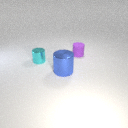
large blue metal cylinder in front of small cyan metal cylinder